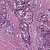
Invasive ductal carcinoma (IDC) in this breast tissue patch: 1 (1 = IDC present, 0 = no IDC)